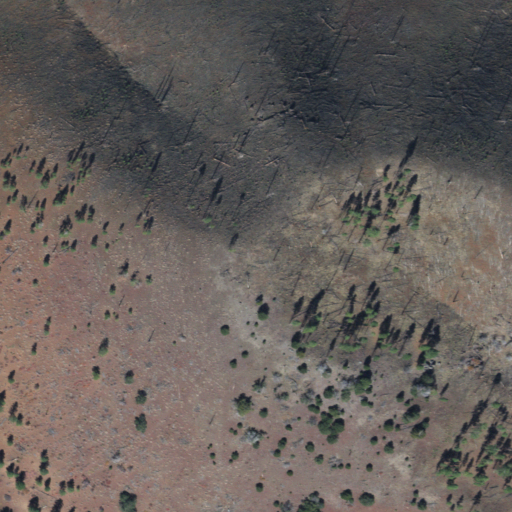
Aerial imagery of mountain in Arizona named Section Sixteen Hill containing shrub and evergreen forest